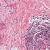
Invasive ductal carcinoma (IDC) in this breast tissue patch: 0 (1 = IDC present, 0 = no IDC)